Interaction volume radius: 5 \u00c5
Interaction volume height: 20 \u00c5
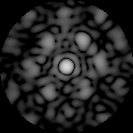
Disorder parameter: 0.5752